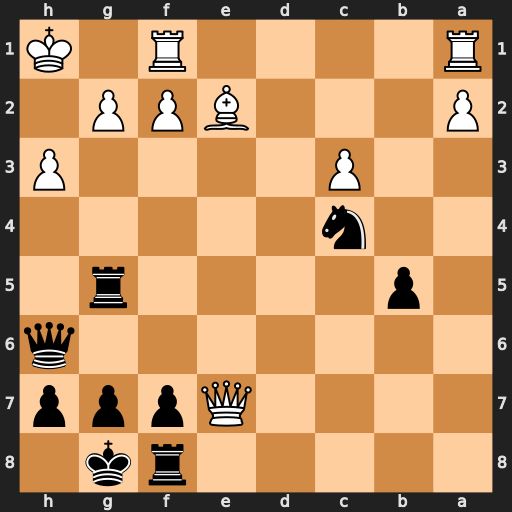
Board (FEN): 5rk1/4Qppp/7q/1p4r1/2n5/2P4P/P3BPP1/R4R1K
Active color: b
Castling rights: -
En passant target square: -
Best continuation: Re5 Qxe5 Nxe5